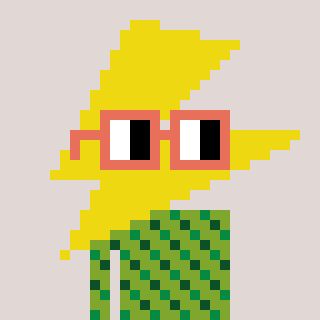
a pixel art character with square orange glasses, a lightning bolt-shaped head and a slimegreen-colored body on a warm background